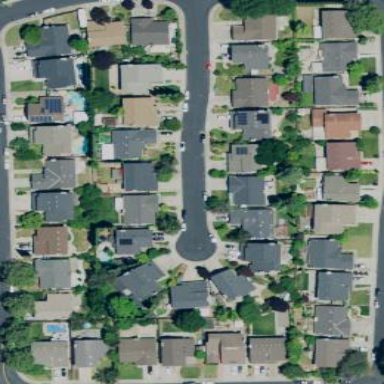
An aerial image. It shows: Paved sidewalk that serves as footway.